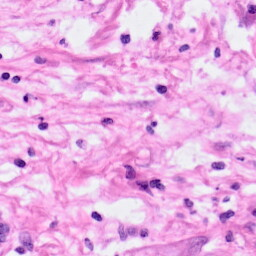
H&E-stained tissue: Pancreatic